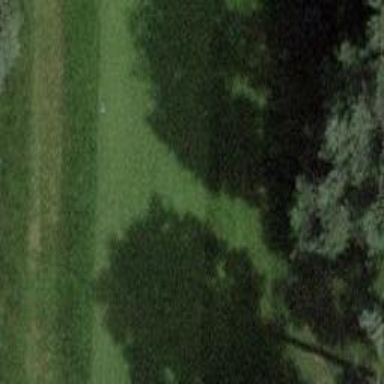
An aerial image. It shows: Golf tee.